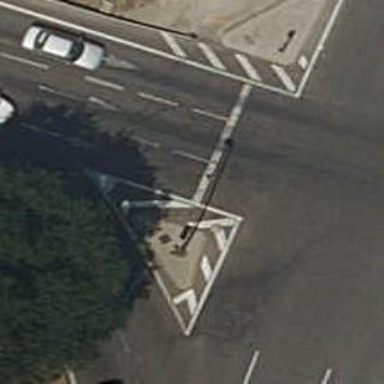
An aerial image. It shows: Road with traffic signals.